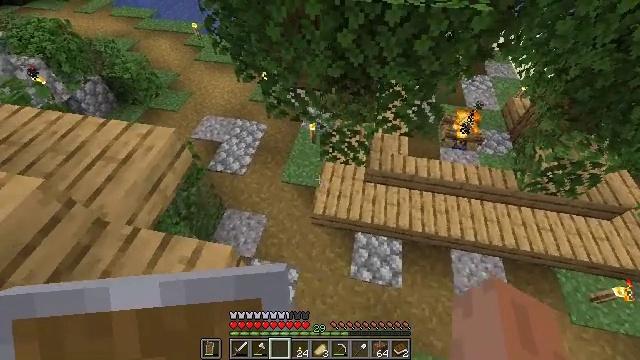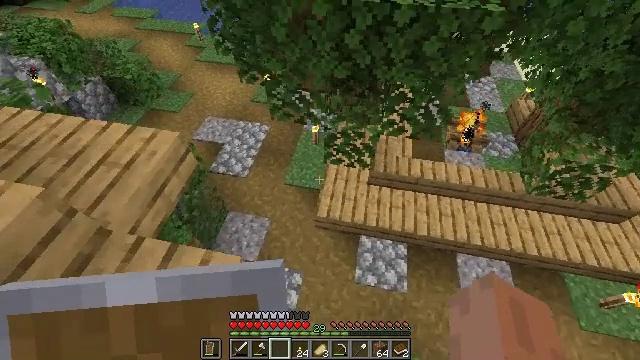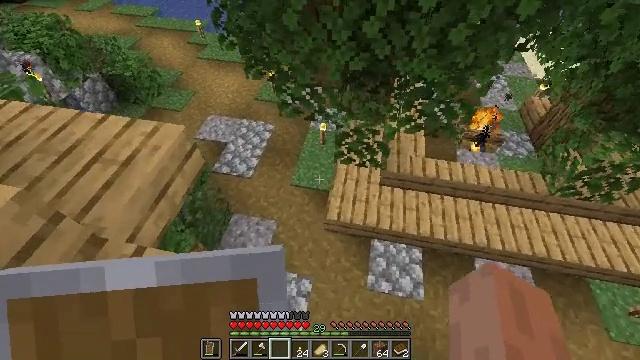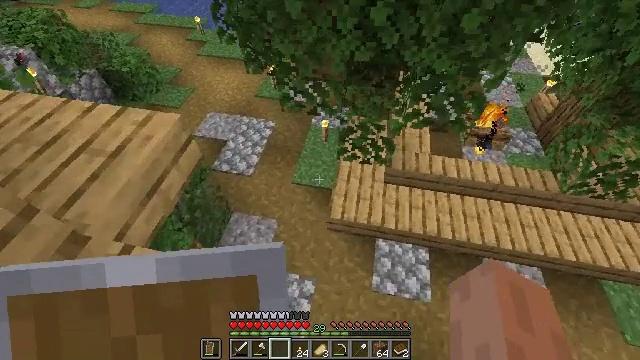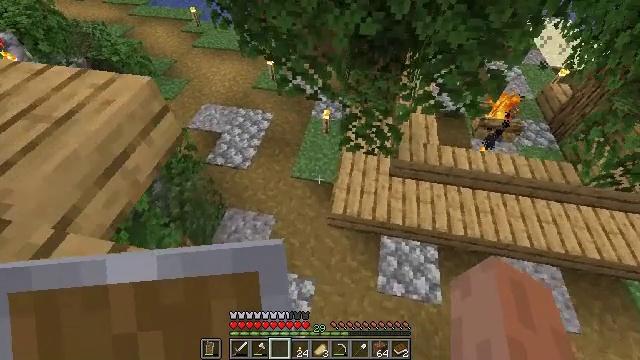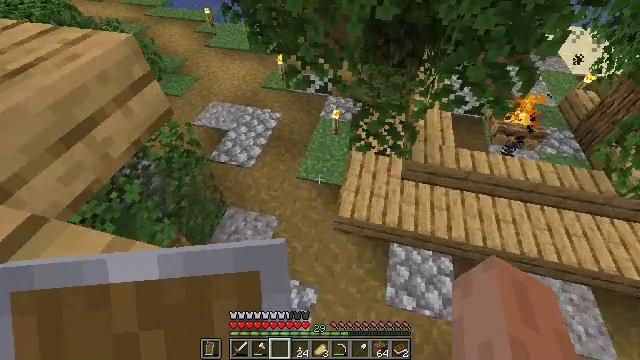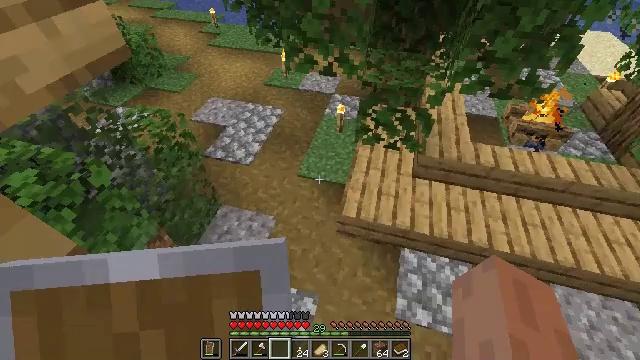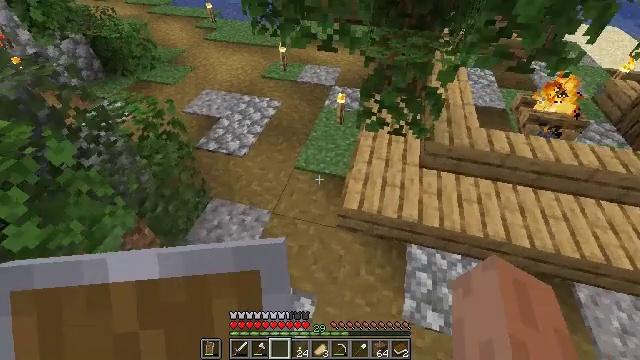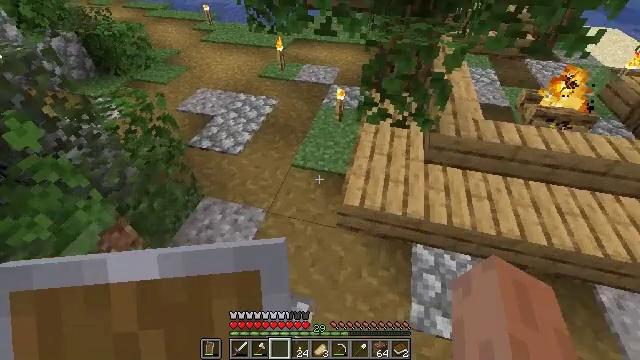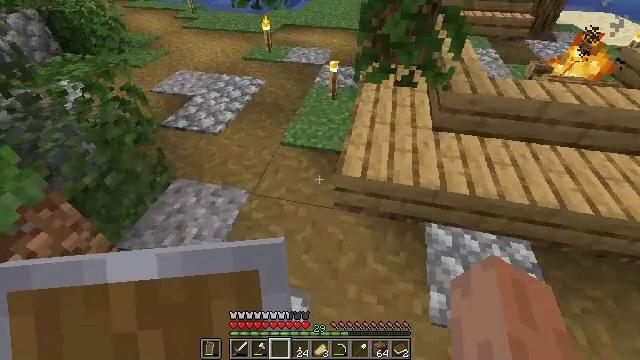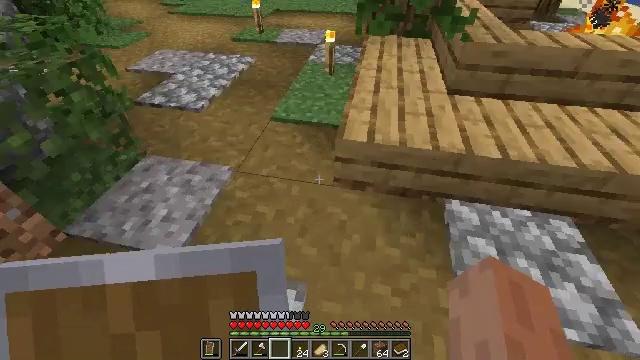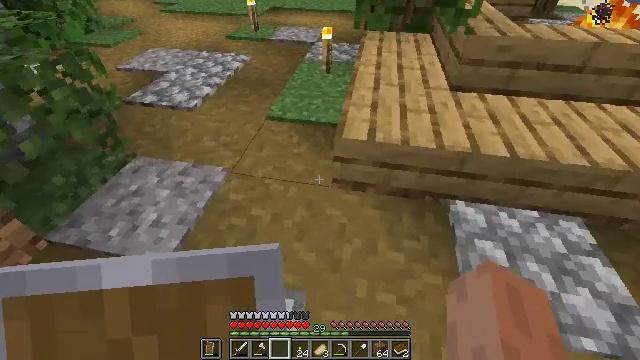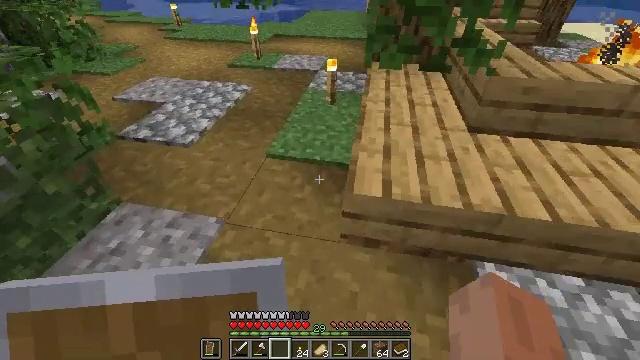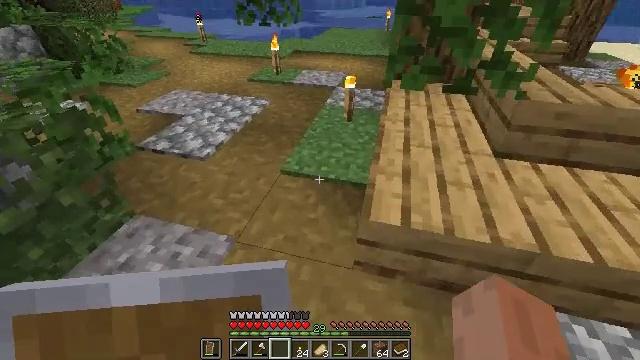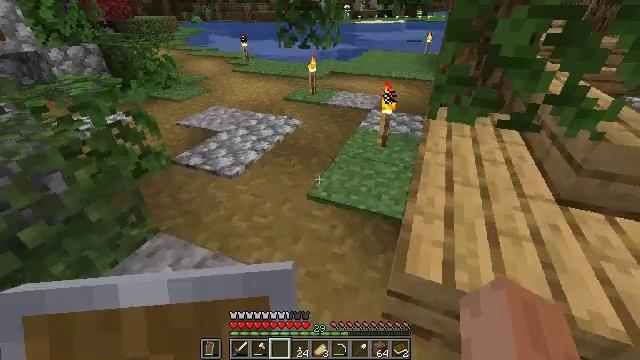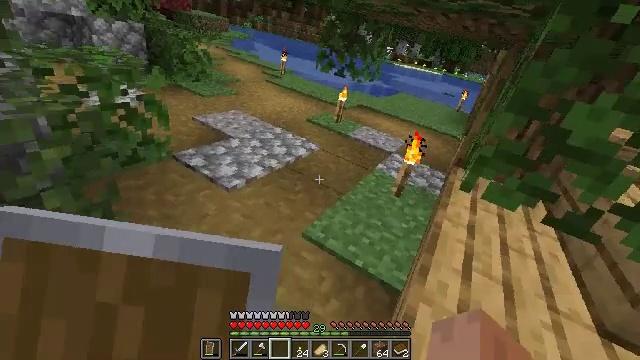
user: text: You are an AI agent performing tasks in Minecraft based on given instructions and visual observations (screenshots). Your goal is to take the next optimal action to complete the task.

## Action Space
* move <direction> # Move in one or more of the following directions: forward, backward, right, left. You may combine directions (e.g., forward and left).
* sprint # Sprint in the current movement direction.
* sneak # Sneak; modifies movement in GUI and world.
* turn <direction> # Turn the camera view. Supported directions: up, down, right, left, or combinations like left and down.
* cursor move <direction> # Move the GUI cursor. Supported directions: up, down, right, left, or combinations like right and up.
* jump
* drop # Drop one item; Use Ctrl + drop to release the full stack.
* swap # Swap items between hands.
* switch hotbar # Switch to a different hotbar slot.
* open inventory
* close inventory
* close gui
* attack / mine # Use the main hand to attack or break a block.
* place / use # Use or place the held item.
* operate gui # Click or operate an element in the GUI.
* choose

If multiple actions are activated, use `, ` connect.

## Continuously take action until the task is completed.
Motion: motion action
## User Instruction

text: Combine sticks and string to craft a fishing rod.
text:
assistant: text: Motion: move forward and move left
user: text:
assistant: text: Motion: move forward and move left
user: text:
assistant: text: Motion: move forward and move left
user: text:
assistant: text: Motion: move forward and move left
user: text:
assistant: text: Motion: move forward and move left, turn left and up
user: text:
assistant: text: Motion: move forward and move left, turn left and up
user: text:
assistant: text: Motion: move forward and move left
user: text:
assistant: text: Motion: move forward and move left, turn up
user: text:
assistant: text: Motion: move forward and move left, turn right and up
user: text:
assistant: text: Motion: move forward and move left, turn right
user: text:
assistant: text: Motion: move forward
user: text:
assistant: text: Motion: move forward, turn up
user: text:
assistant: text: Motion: move forward, turn left and up
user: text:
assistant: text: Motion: move forward, turn left and up
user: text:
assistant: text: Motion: move forward, turn left and up
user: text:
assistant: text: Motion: move forward, turn right and up
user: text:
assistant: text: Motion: move forward, turn right and up
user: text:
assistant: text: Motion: move forward, turn right
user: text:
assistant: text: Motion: move forward, turn right and up
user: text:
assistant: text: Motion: turn right and up
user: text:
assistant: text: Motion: no_op
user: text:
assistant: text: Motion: turn right
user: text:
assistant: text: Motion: turn right and up
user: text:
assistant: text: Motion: turn right
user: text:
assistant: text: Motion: turn right
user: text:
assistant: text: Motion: no_op
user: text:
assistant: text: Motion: no_op
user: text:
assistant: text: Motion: turn right
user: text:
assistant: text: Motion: turn right
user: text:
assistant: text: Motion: turn right